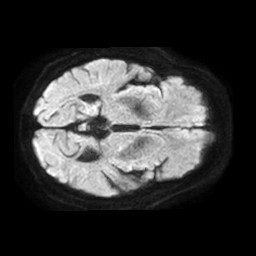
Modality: TRACE
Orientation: axial
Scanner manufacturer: philips
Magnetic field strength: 1.5 T
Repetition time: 3.484 s
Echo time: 0.07078 s